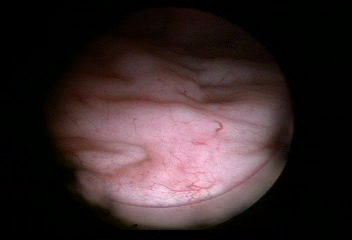
Modality: WLC
Class: Normal mucosa
Bladder cancer association: No